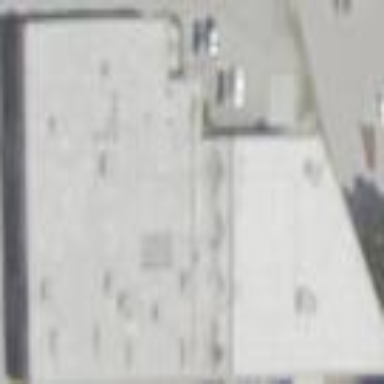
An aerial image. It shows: Commercial building.